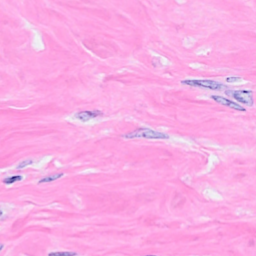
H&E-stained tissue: Breast